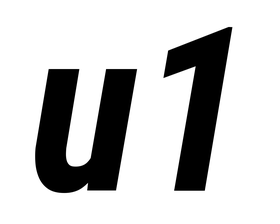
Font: Roboto-Italic_Condensed_Bold_Italic